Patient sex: M
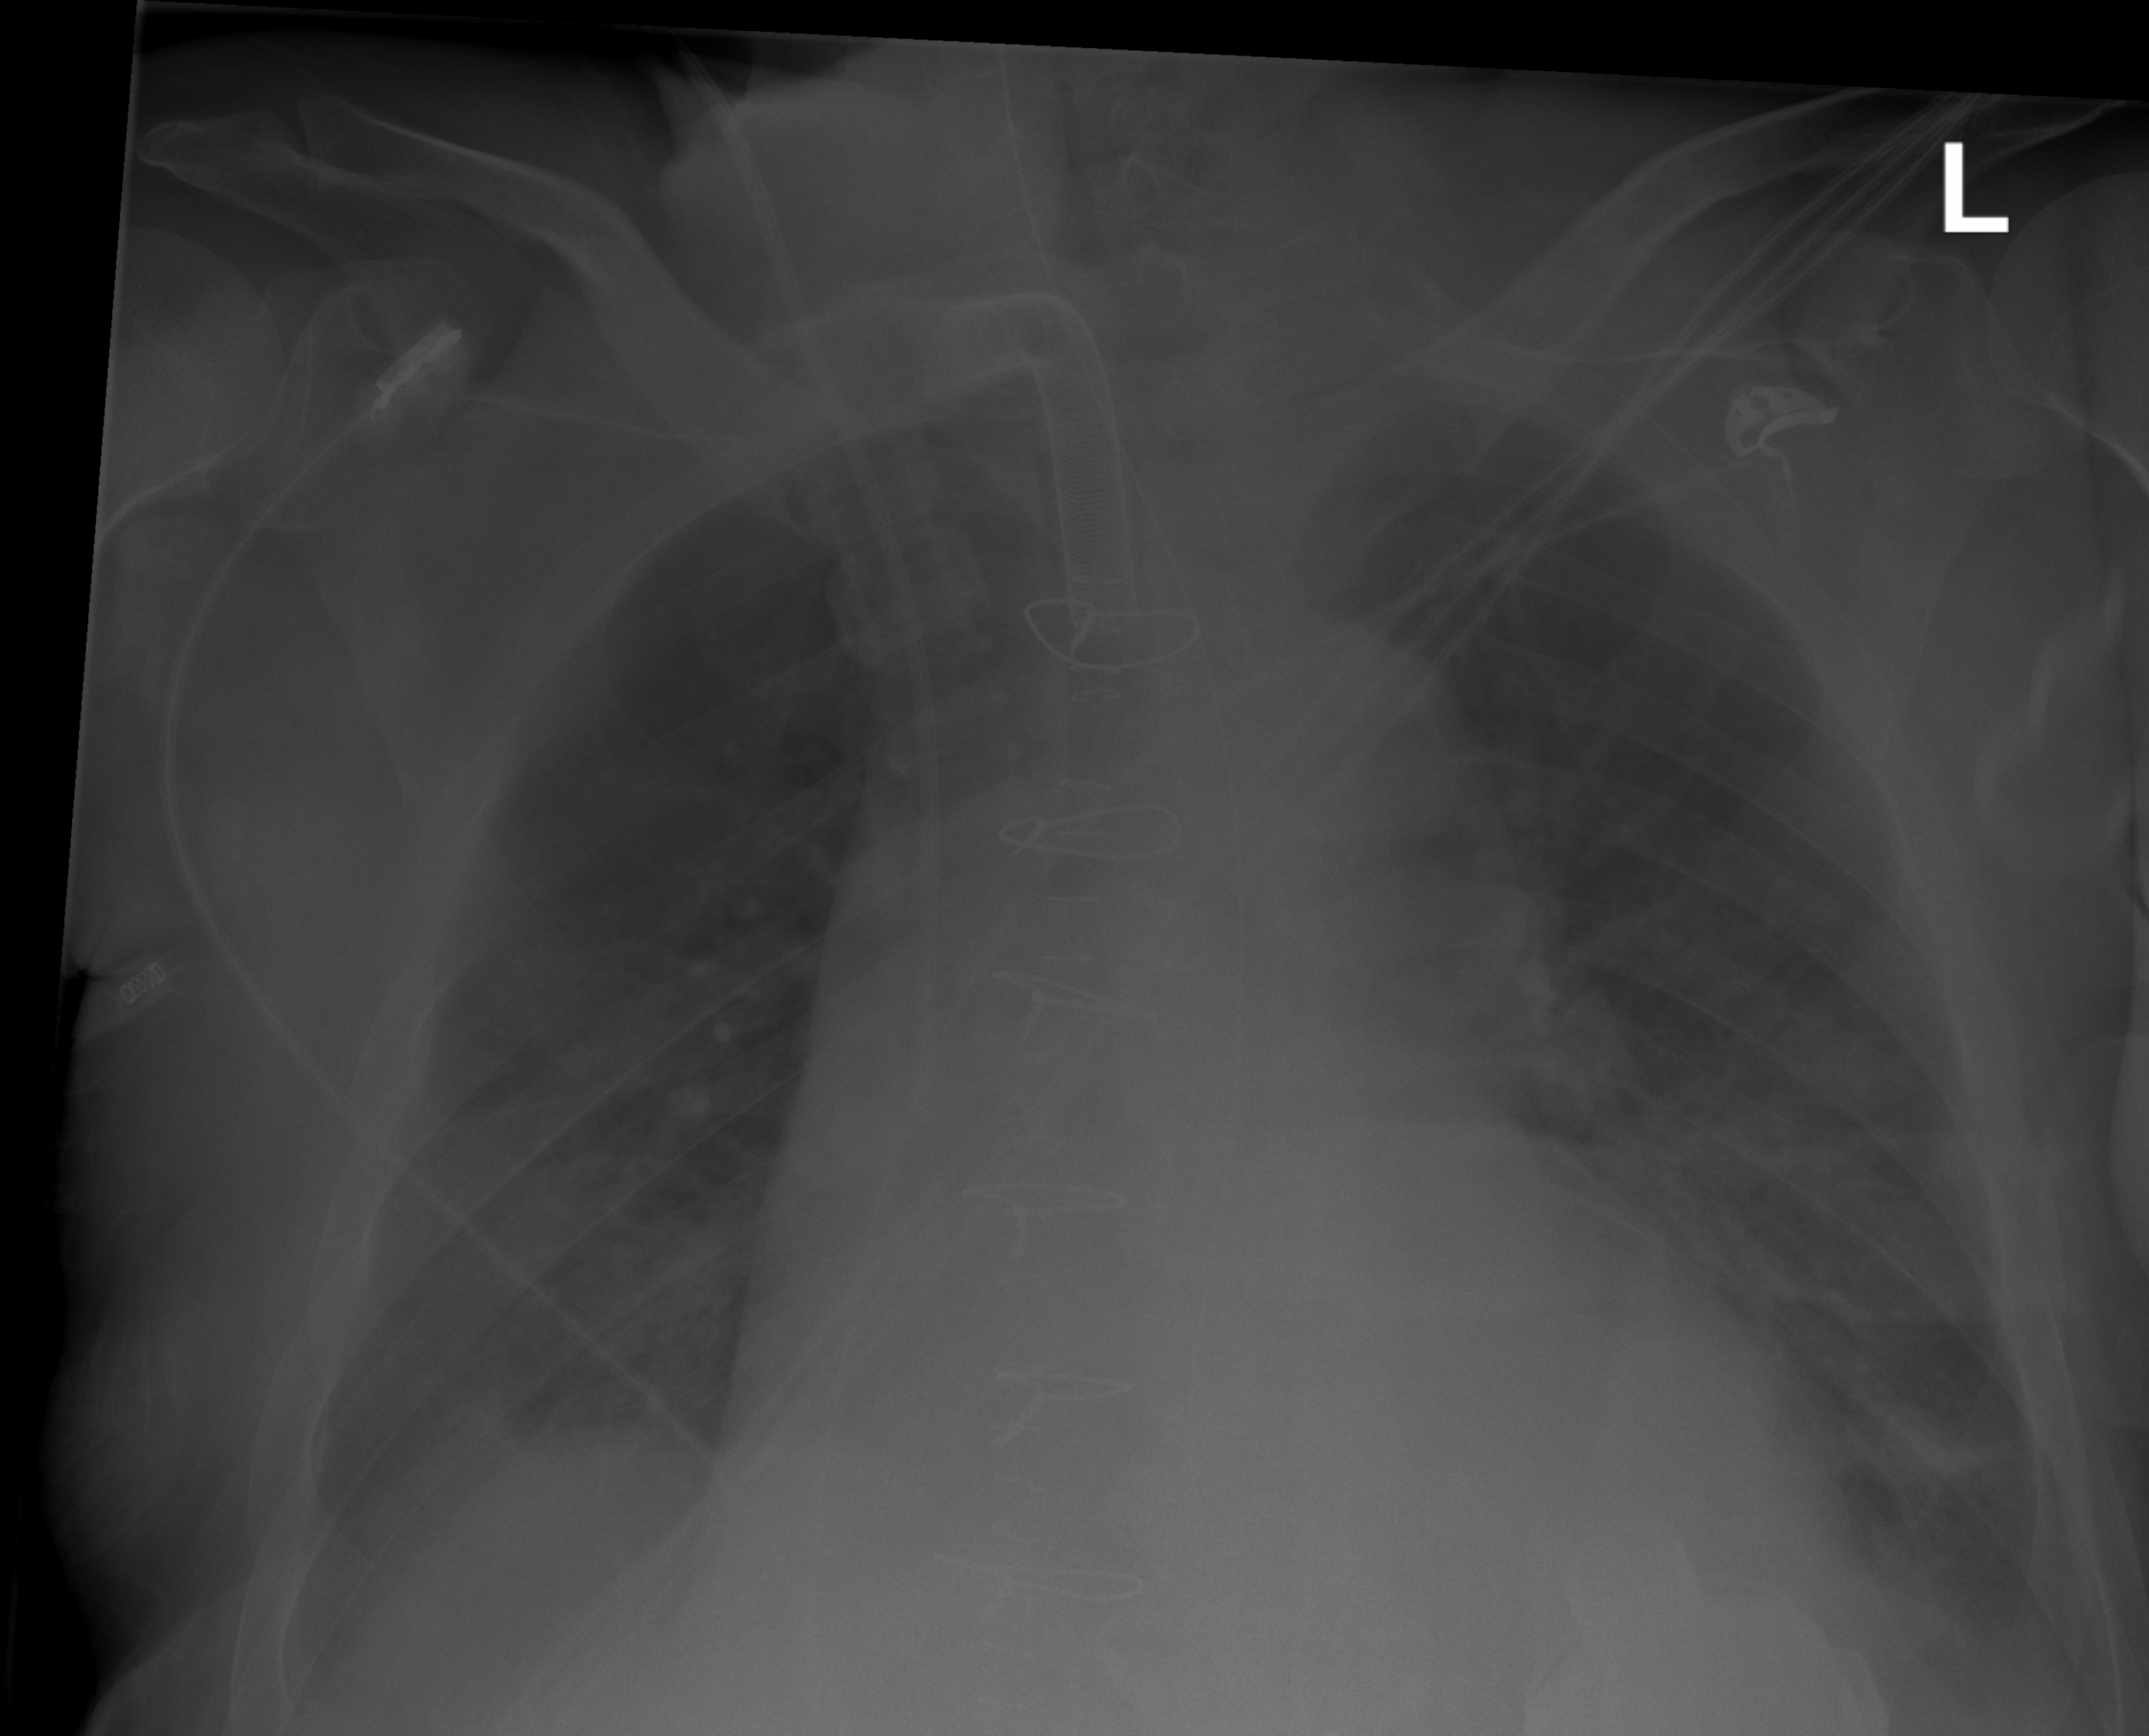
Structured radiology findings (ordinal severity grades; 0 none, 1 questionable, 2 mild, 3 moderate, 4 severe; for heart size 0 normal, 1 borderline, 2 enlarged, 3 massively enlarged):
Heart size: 3
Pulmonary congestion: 1
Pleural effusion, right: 1
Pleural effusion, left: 1
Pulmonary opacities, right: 2
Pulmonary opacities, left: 1
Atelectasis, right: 2
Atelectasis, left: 2